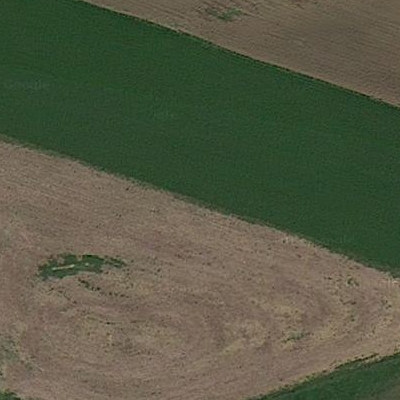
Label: bField